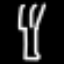
Label: fork